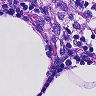
Metastatic tissue present: no